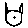
Label: cat